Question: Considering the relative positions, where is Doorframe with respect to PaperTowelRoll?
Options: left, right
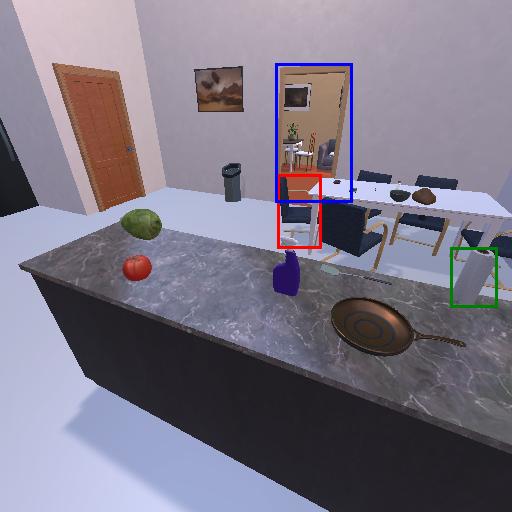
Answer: left